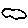
Label: cloud